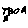
Label: fish